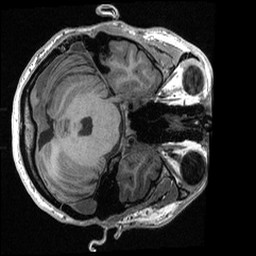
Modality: T1w
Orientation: axial
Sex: male
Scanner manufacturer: ge
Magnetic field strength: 3 T
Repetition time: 0.0064 s
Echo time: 0.00281 s